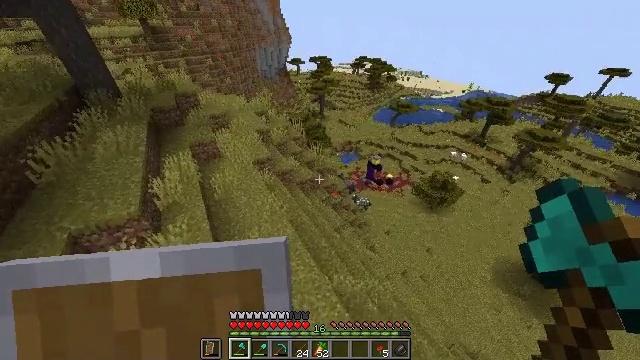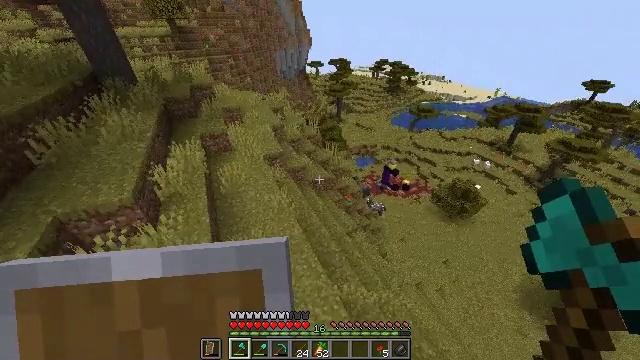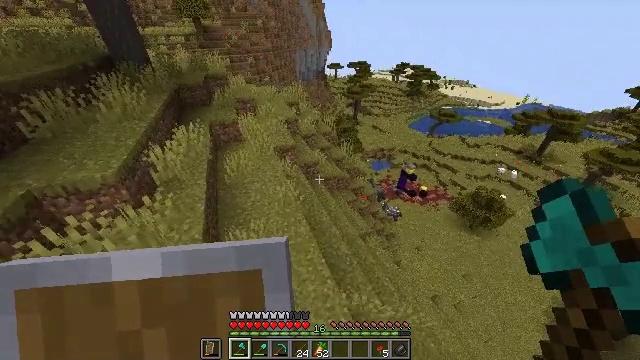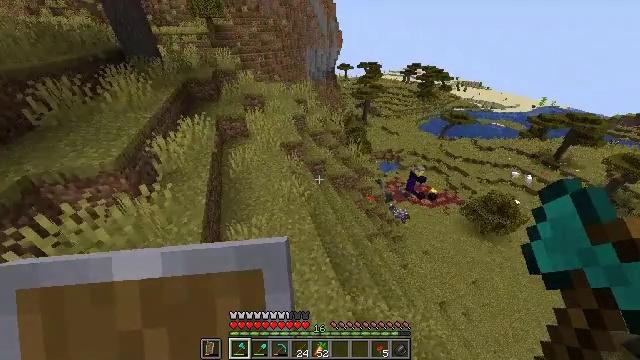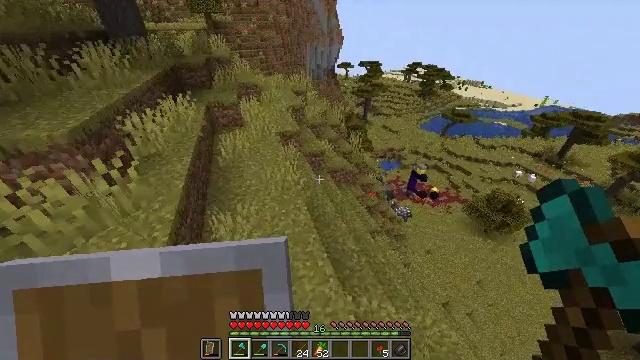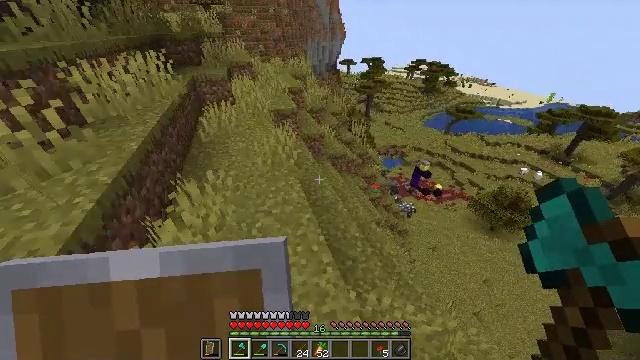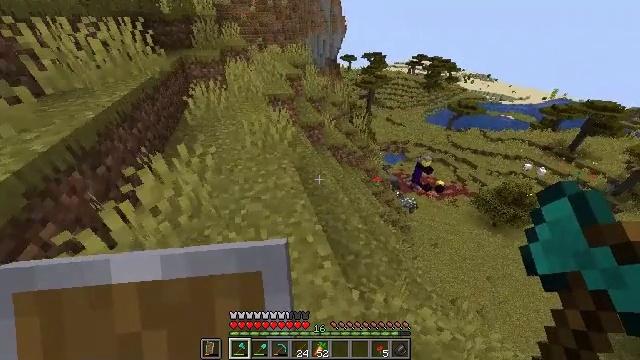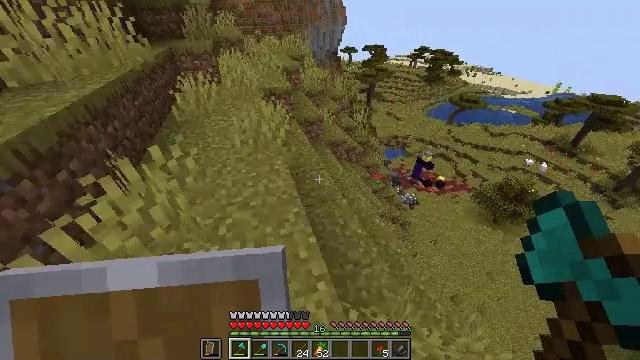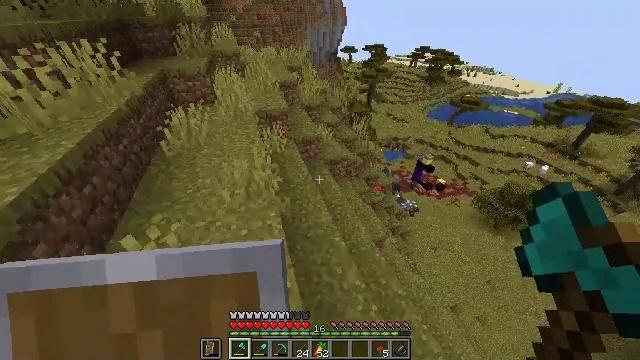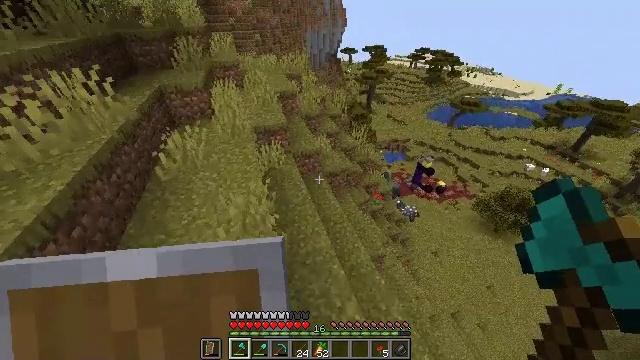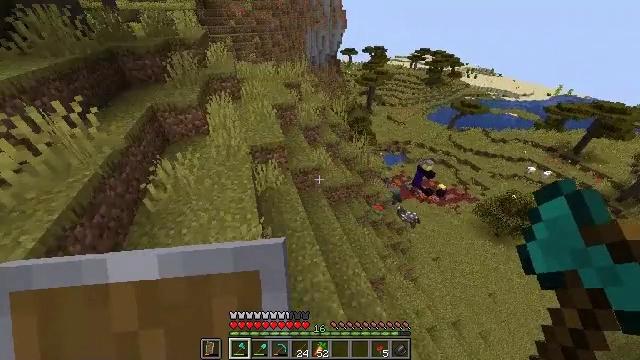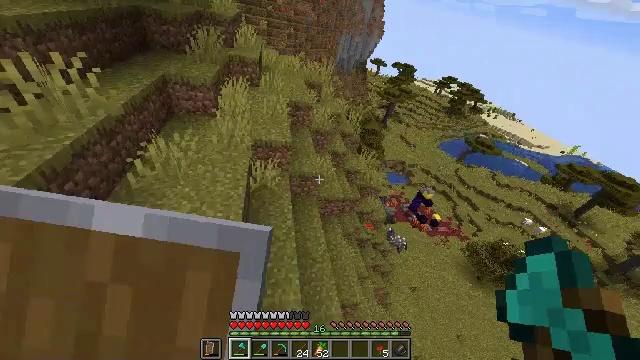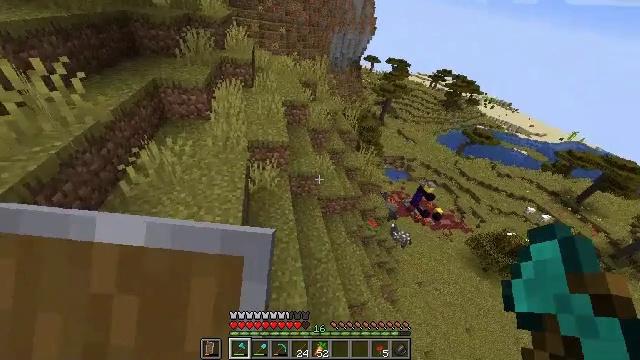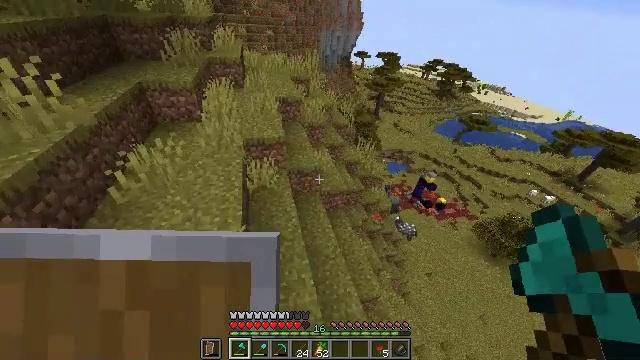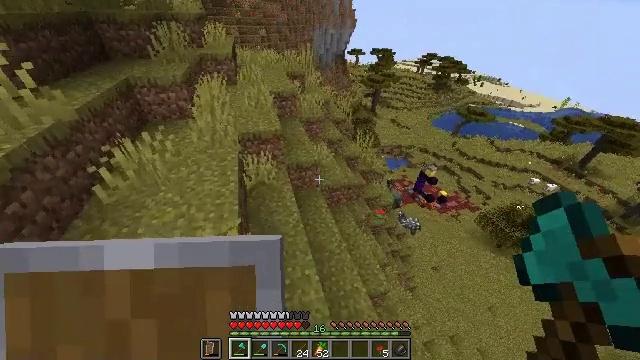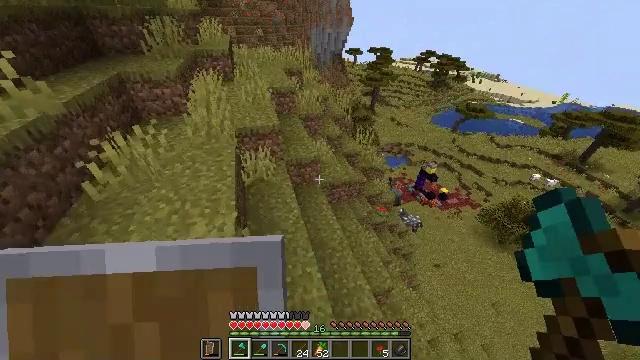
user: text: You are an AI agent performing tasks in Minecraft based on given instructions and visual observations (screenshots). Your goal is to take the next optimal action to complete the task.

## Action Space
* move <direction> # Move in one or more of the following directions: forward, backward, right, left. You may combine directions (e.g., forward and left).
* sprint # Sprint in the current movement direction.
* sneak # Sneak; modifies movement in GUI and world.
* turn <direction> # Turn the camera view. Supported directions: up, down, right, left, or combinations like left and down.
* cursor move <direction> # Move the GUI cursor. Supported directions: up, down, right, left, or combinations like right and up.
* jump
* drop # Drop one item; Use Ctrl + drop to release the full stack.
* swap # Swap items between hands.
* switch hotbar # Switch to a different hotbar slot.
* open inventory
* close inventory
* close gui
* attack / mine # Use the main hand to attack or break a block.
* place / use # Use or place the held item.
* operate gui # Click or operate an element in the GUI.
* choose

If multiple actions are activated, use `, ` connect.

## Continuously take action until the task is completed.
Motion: motion action
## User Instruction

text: Collect the gold block from a structure.
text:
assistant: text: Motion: move forward, turn left, jump
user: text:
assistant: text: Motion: move forward, turn left, jump
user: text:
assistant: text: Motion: move forward, turn left, jump
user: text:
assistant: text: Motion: move forward, jump
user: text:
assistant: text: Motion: move forward, jump
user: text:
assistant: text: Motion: move forward, jump
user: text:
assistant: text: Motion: move forward, turn down, jump
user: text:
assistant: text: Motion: move forward, jump
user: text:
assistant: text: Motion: move forward, jump
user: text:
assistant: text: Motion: move forward, jump
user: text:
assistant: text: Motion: move forward, jump
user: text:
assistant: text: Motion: move forward, jump
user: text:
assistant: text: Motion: move forward, jump
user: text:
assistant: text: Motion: move forward, jump
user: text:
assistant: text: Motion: move forward, jump
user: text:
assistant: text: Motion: move forward, jump
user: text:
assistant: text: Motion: move forward, jump
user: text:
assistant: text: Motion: move forward, sprint
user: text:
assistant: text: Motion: move forward, sprint
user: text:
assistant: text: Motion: move forward, sprint
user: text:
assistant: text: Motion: move forward, sprint
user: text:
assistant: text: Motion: move forward, sprint
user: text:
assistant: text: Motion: move forward, sprint
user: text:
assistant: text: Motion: move forward, sprint
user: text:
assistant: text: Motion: move forward, sprint, turn right
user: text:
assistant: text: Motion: move forward, sprint
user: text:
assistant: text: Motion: move forward, sprint, turn right
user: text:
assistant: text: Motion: move forward, sprint, turn right
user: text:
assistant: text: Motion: move forward, sprint
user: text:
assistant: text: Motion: move forward, sprint